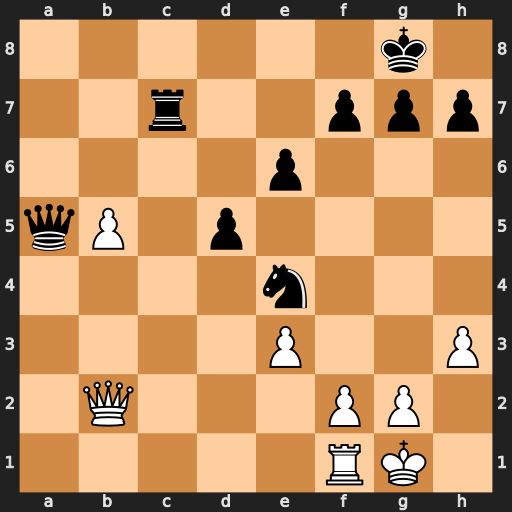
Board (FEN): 6k1/2r2ppp/4p3/qP1p4/4n3/4P2P/1Q3PP1/5RK1
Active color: w
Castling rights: -
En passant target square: -
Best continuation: Ra1 Qxa1+ Qxa1